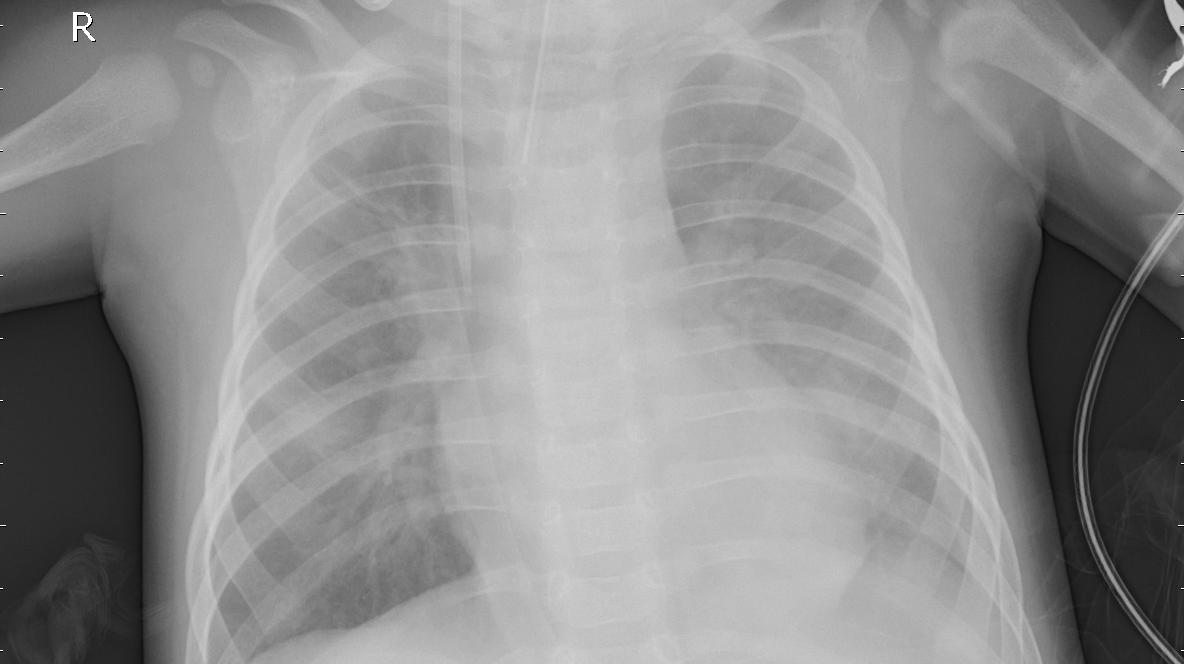
Diagnosis: PNEUMONIA